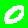
Digit: 0